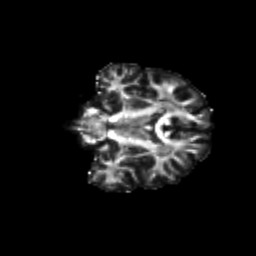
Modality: FA
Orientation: coronal
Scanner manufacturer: siemens
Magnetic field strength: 3 T
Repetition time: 9.2 s
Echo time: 0.084 s